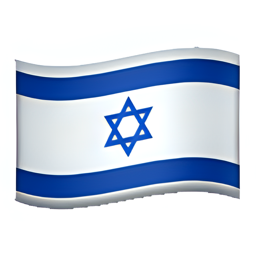
Name: flag for israel
Emoji: 🇮🇱
Group: Flags
Sub-group: country-flag